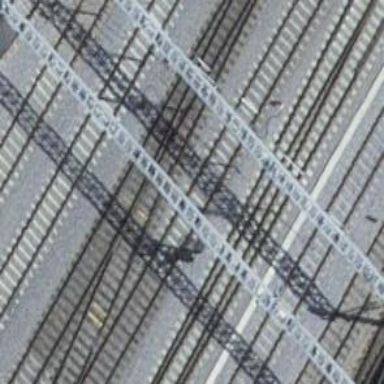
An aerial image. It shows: Single-track electrified railway siding with contact line.